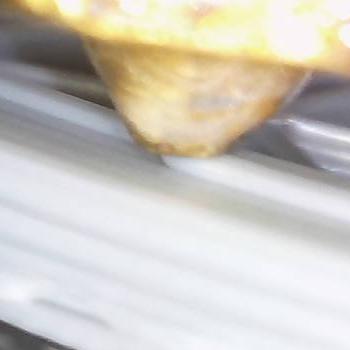
Flow rate: 88%